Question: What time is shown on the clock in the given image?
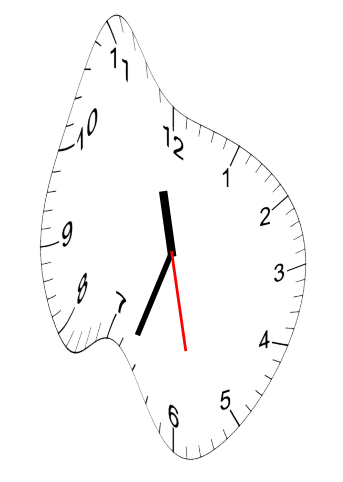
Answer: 11:33:28